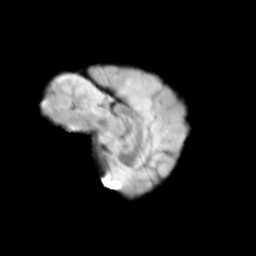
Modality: T2w
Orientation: sagittal
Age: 12
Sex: female
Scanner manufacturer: siemens
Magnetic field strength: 3 T
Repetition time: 3.8 s
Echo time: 0.07 s